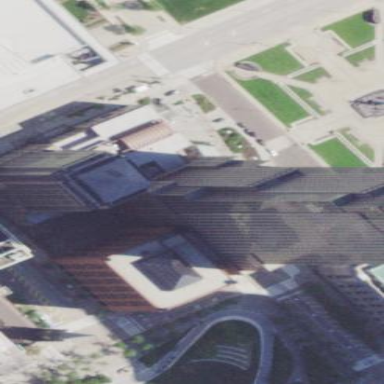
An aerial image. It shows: Commercial building.